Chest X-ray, AP view. Patient: 57 years old, sex M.
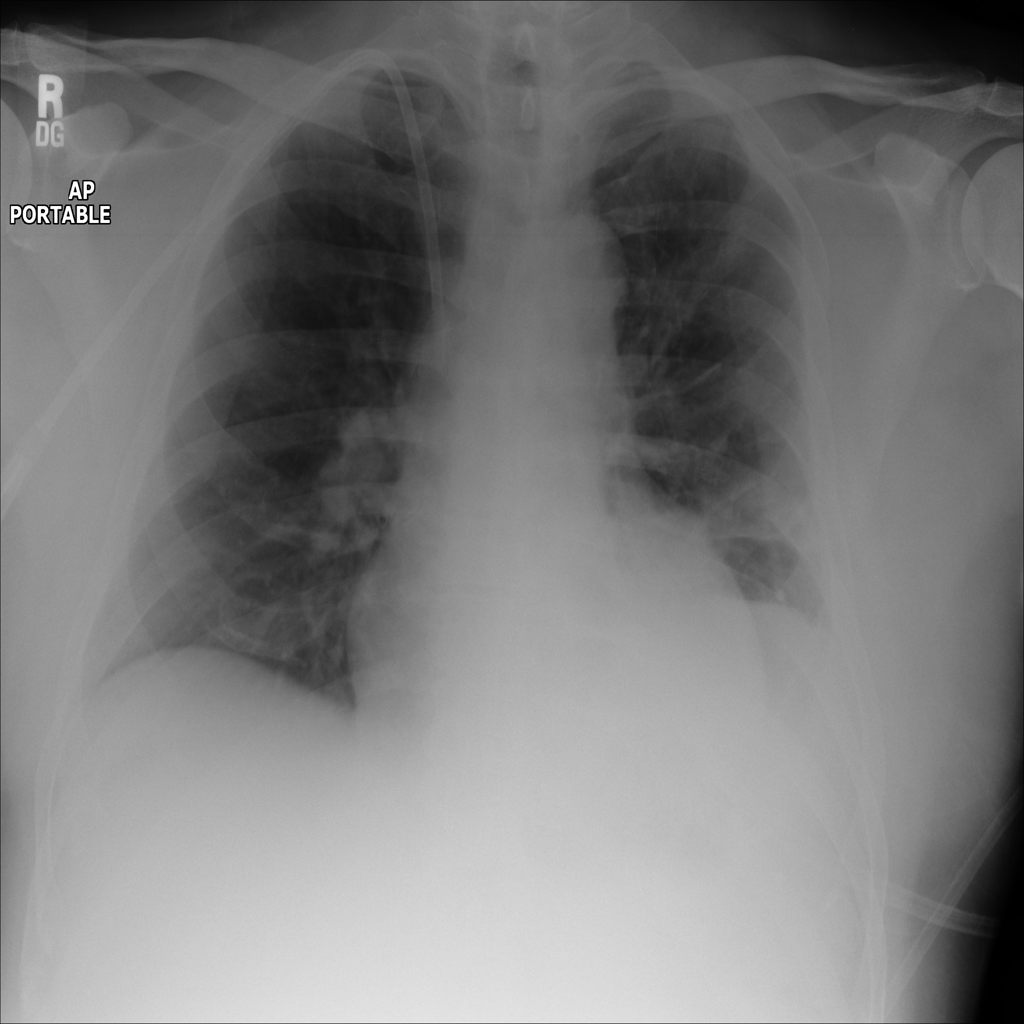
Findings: Atelectasis